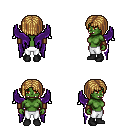
a pixel art fantasy rpg character, female body template, orc, green skin, purple wings, white pants, blonde pageboy hairstyle, leather bracers, black shoes, four views (front, back, left, right), 2x2 character sprite sheet, small pixel art, hard edges, no anti-aliasing